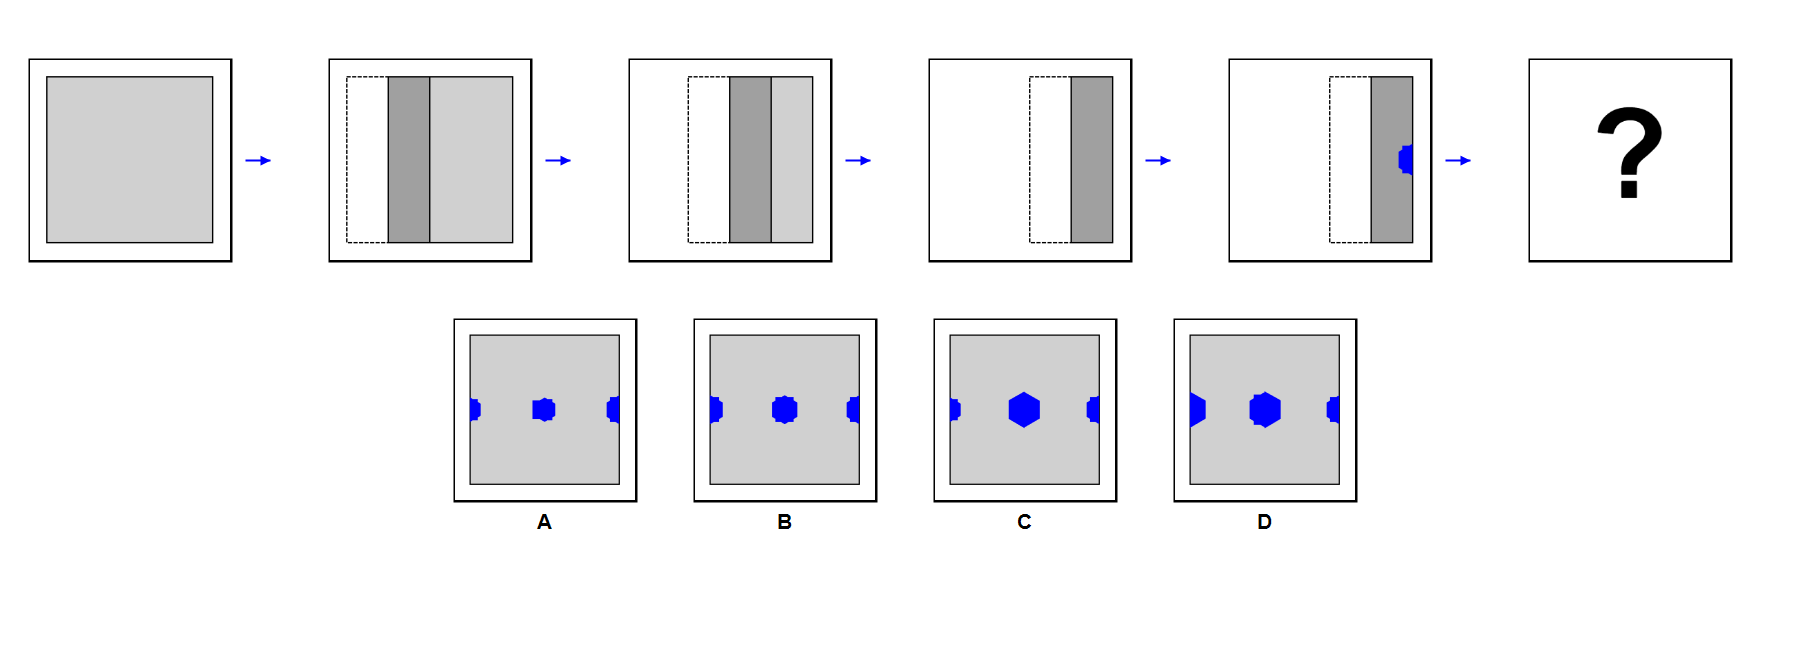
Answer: B